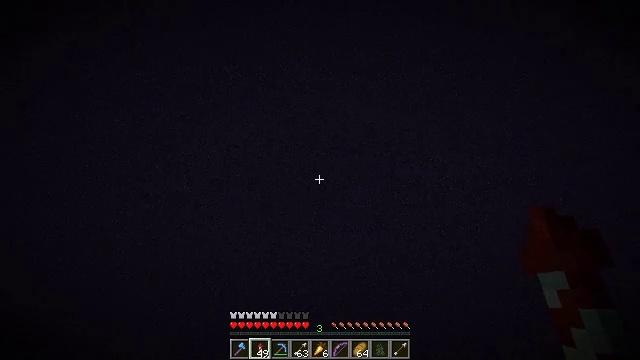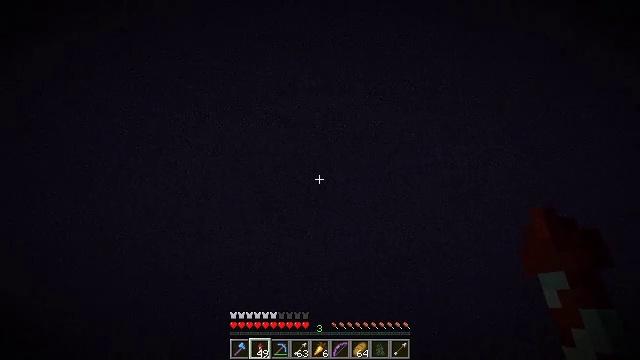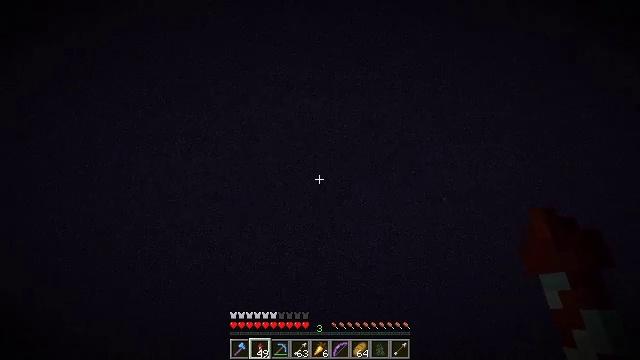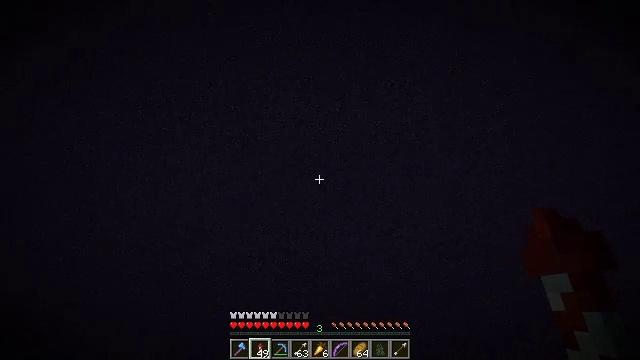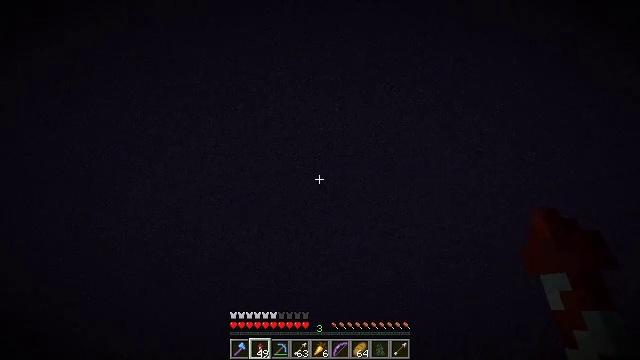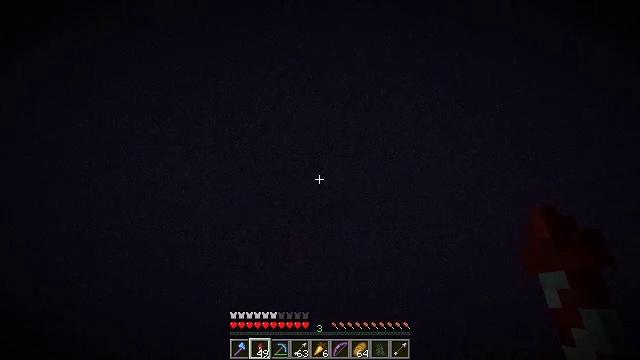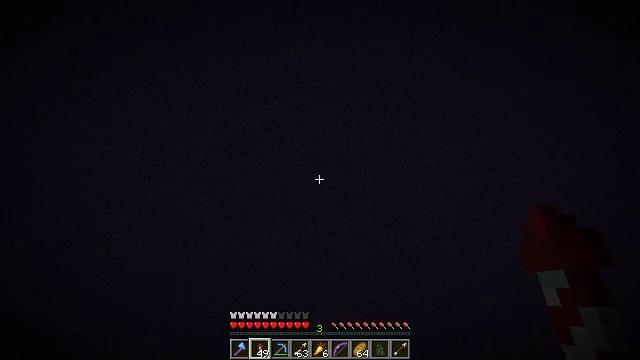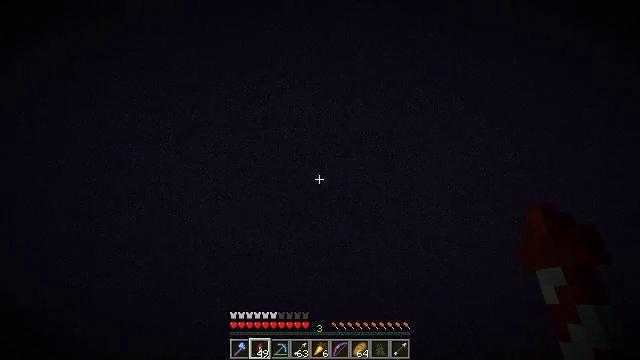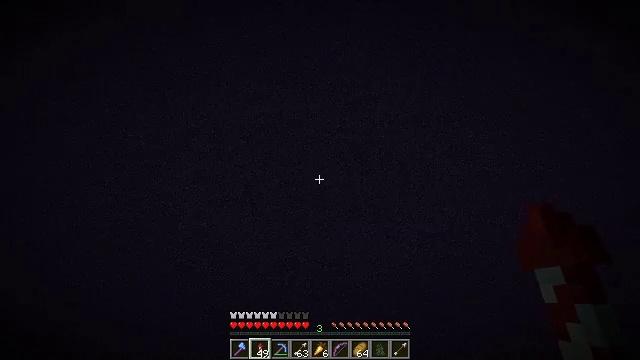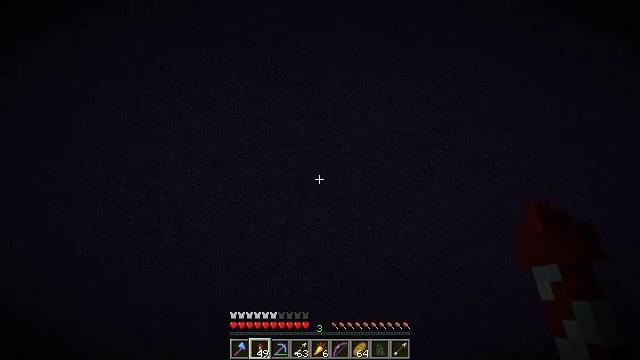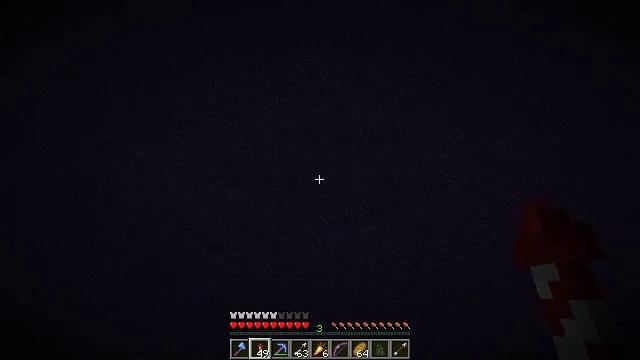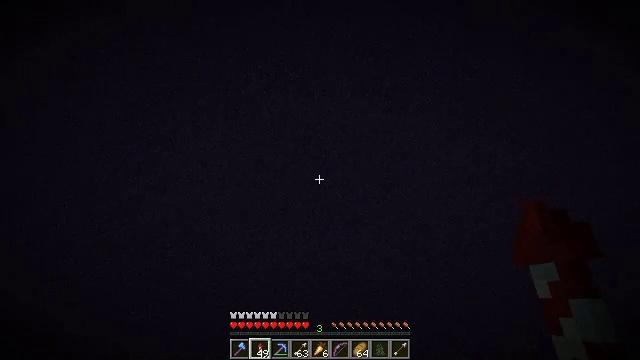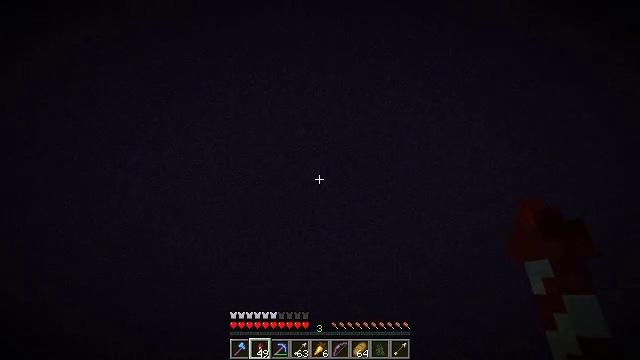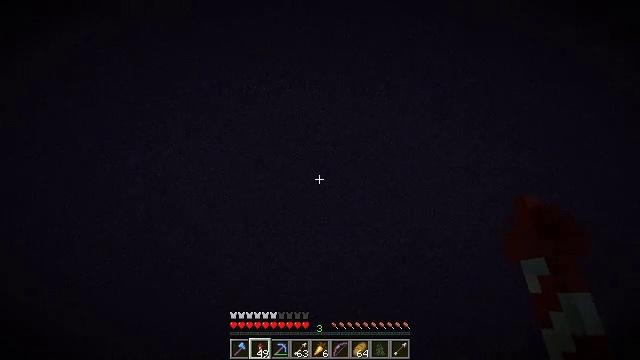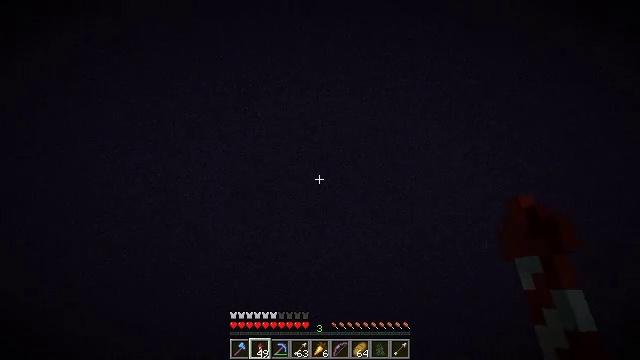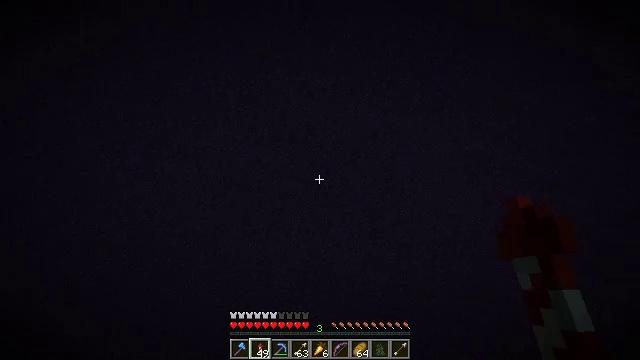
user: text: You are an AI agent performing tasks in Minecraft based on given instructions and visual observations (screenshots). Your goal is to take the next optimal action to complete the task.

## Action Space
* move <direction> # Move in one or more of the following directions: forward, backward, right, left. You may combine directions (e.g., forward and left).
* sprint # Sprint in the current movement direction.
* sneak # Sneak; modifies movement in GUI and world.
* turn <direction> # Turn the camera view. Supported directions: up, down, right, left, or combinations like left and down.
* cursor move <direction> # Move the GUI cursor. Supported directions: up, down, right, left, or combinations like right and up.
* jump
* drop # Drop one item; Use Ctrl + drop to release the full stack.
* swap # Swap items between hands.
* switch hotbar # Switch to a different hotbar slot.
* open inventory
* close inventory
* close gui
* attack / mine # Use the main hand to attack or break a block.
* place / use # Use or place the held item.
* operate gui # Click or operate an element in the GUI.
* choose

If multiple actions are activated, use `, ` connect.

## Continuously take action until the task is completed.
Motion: motion action
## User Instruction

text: Drop a firework rocket.
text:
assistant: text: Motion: move forward, sprint, turn left and up, jump
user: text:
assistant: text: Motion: move forward, sprint, turn left and up, jump
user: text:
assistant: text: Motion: move forward, sprint, turn left and up, jump
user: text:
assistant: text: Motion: move forward, sprint, jump
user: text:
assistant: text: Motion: move forward, sprint, jump
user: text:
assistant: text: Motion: move forward, sprint, turn down, jump
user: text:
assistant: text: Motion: move forward, sprint, turn right and down, jump
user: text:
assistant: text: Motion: move forward, sprint, turn right and down, jump
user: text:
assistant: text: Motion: move forward, sprint, turn right and down, jump
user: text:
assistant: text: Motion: move forward, sprint, turn right and down, jump
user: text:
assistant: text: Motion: move forward, sprint, turn right and down, jump
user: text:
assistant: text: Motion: move forward, sprint, turn right and down, jump
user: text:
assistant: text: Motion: move forward, sprint, turn right and down, jump
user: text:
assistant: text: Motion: move forward, sprint, turn right and down, jump
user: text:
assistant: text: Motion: move forward, sprint, turn right and down, jump
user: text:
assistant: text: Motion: move forward, sprint, turn right and down, jump
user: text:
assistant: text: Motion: move forward, sprint, turn right and down, jump
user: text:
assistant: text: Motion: move forward, sprint, turn right, jump
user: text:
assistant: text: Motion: move forward, sprint, turn right, jump
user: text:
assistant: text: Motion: move forward, sprint, jump
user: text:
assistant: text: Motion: move forward, sprint, jump
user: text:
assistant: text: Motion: move forward, sprint, turn right and down, jump
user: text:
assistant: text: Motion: move forward, sprint, turn right, jump
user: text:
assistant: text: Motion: move forward, sprint, jump
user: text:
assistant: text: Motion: move forward, sprint, jump
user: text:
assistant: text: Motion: move forward, sprint, turn right, jump
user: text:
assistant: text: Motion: move forward, sprint, turn right, jump
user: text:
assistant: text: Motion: move forward, sprint, turn right, jump
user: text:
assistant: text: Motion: move forward, sprint, turn right and up, jump
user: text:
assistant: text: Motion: move forward, sprint, jump